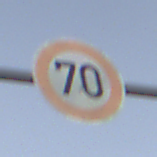
Verkehrszeichen: Geschwindigkeit70
Umgebung: Outdoor, Nature
Tageszeit: SunriseSunset
Wetter: PartlyCloudy
Licht: Natural
Jahreszeit: NotSpecified
Kontrast: LowContrast